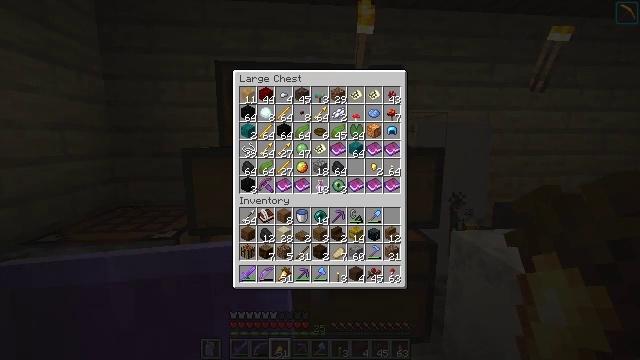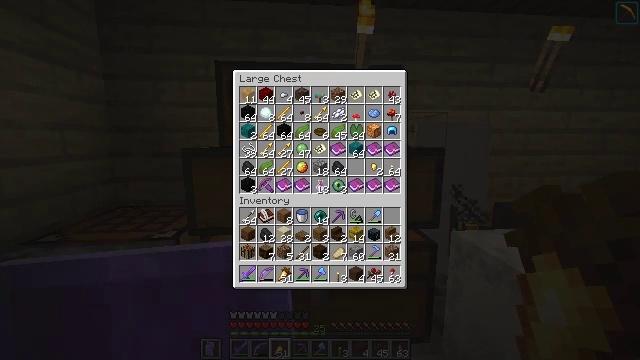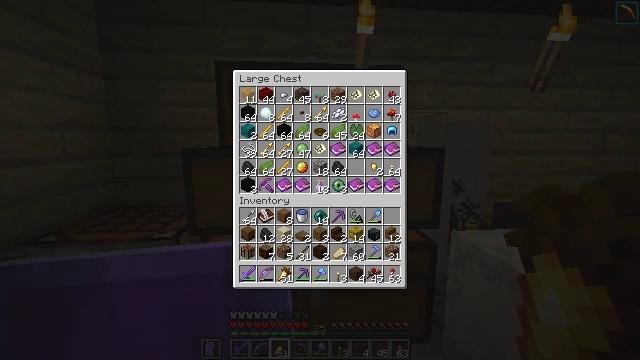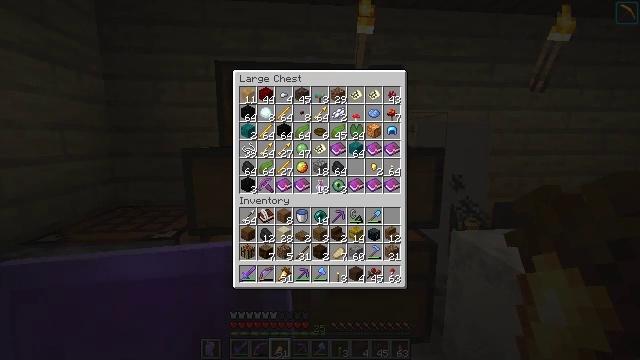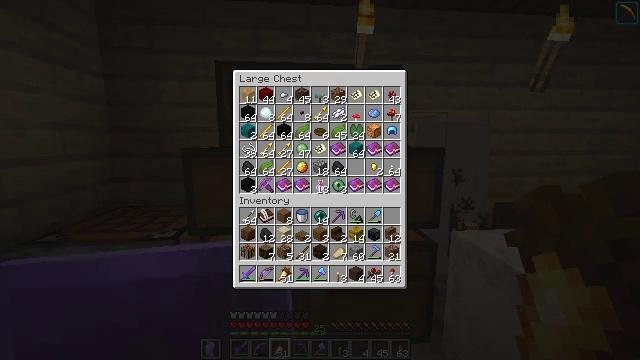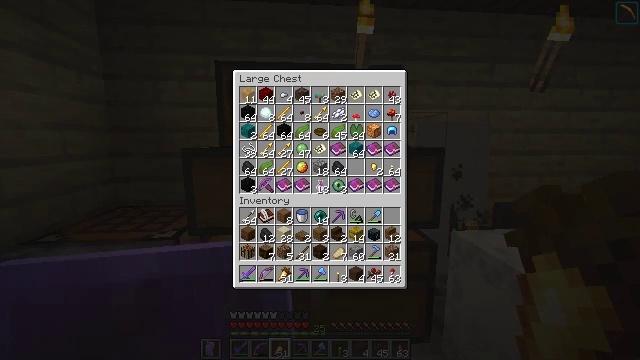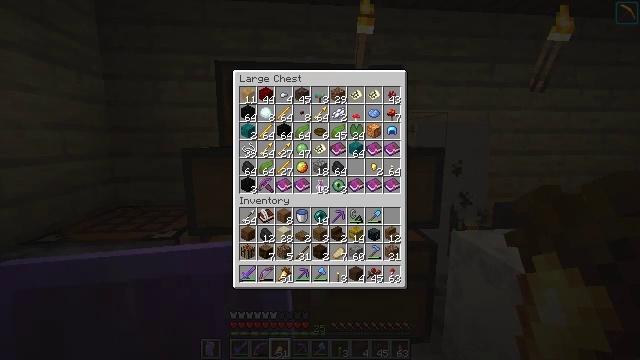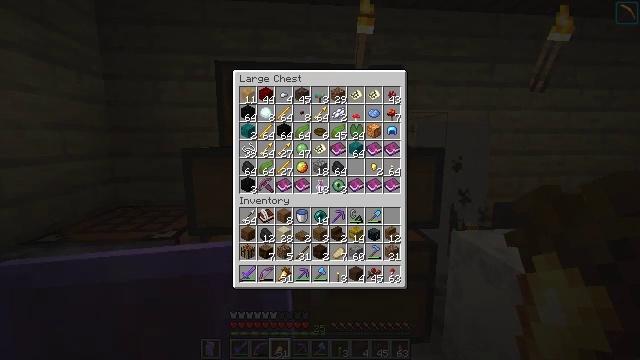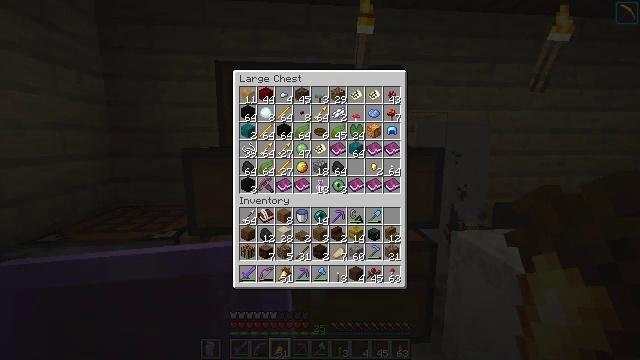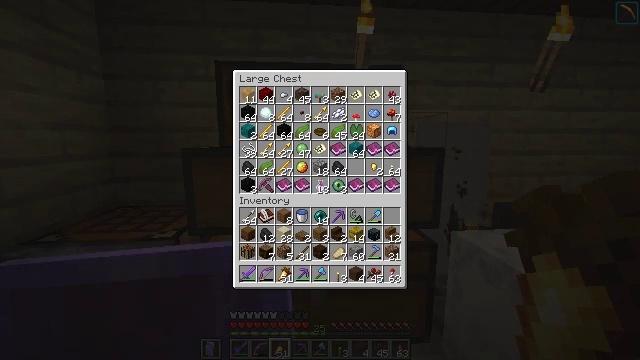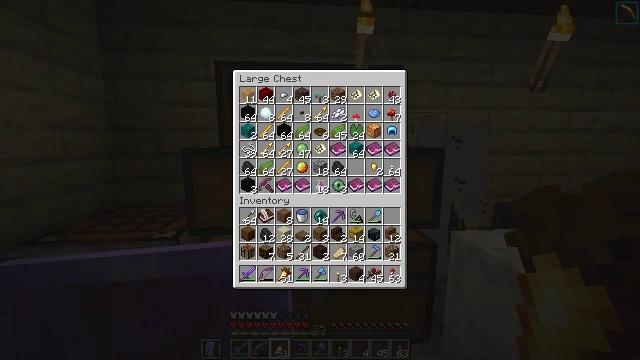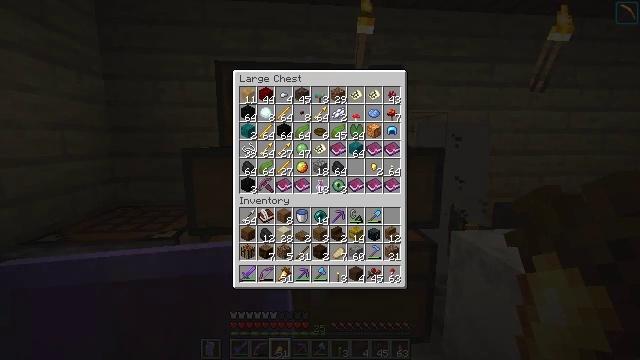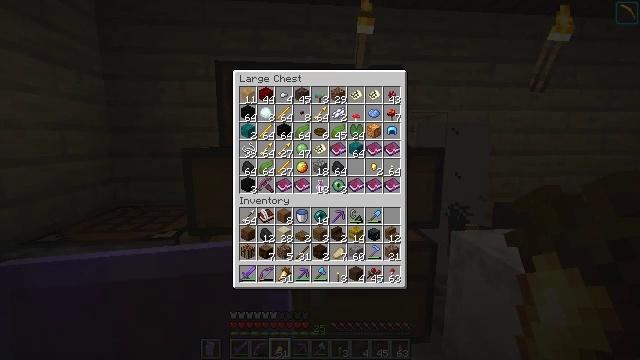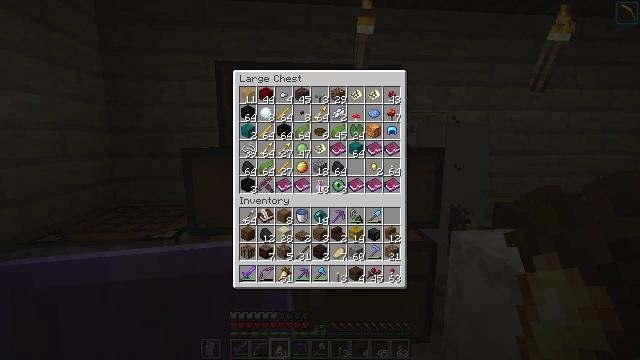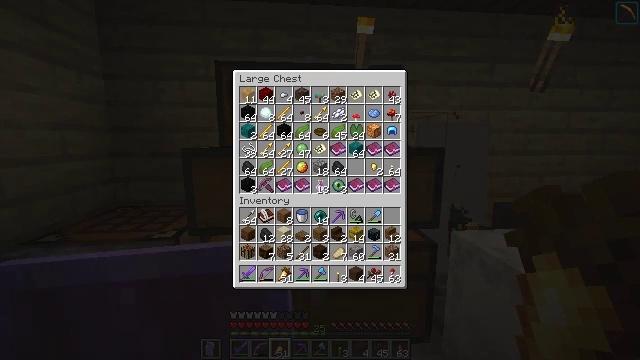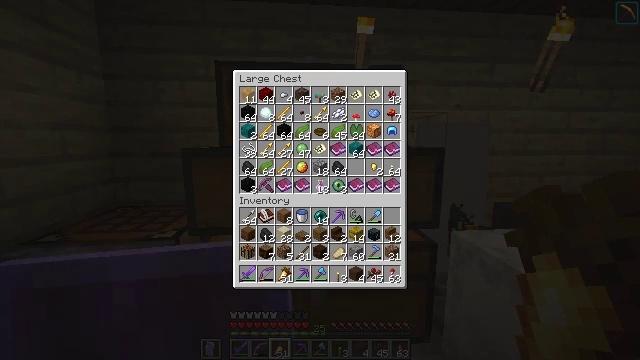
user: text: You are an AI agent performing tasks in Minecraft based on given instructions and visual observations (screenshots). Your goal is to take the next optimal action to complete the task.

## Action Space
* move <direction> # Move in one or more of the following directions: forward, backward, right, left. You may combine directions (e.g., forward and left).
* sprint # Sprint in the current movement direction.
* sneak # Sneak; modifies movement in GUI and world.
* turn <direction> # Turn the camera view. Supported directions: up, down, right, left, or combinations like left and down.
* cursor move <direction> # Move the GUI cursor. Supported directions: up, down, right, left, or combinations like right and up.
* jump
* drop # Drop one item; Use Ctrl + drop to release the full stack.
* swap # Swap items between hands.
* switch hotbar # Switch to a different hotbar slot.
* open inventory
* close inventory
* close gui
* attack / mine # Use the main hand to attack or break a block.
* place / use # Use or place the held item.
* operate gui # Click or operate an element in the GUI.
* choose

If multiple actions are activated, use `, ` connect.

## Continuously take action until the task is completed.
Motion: motion action
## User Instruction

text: Break the cocoa pod.
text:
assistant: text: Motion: no_op
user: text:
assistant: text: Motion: no_op
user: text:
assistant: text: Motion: no_op
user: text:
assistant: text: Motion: no_op
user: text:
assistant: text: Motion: no_op
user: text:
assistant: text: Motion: no_op
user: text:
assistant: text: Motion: no_op
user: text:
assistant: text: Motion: no_op
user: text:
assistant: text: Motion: no_op
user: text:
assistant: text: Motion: no_op
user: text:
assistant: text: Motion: no_op
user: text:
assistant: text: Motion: no_op
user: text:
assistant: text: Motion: no_op
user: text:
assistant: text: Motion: no_op
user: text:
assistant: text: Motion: no_op
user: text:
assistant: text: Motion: no_op
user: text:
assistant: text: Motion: no_op
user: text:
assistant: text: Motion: no_op
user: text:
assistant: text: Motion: no_op
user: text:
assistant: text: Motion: no_op
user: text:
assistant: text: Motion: no_op
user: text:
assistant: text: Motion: no_op
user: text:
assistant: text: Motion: no_op
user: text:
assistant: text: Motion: no_op
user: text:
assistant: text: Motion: no_op
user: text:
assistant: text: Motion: no_op
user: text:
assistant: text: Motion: no_op
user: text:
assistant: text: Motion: no_op
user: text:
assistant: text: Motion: no_op
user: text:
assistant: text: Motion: no_op